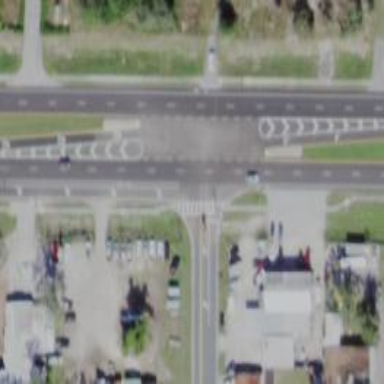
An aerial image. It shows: Marked crossing on cycleway road.